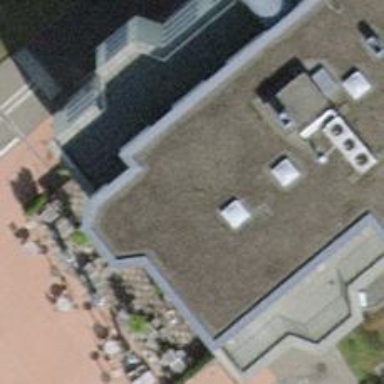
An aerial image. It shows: Restaurant.